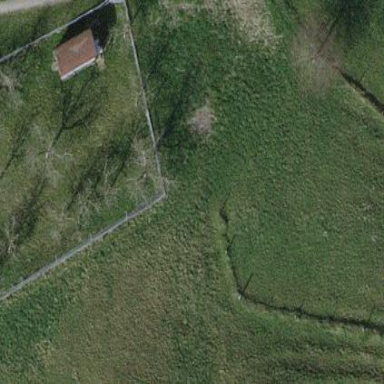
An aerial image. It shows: Fence enclosing farmyard.